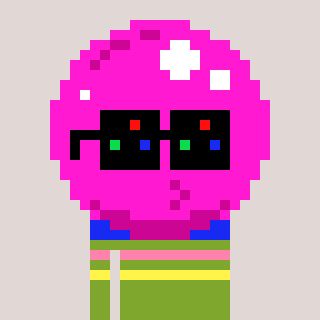
a pixel art character with square black sunglasses, a bubblegum-shaped head and a slimegreen-colored body on a warm background